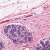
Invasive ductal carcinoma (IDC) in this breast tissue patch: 0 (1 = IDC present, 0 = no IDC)